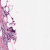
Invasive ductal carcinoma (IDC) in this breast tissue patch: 1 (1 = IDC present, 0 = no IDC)